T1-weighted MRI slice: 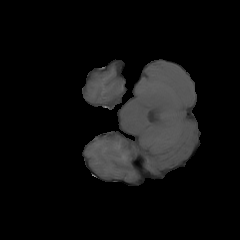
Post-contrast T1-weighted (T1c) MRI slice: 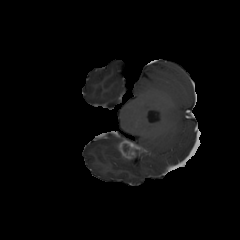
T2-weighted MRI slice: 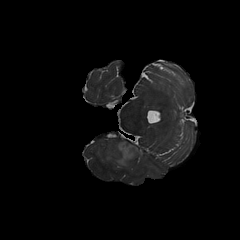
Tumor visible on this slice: yes